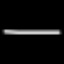
Label: line